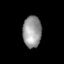
Tissue: lung
Cell type: T cells
Senescence score: 0.204
Nuclear area (px): 576
Mean DAPI intensity: 151.924